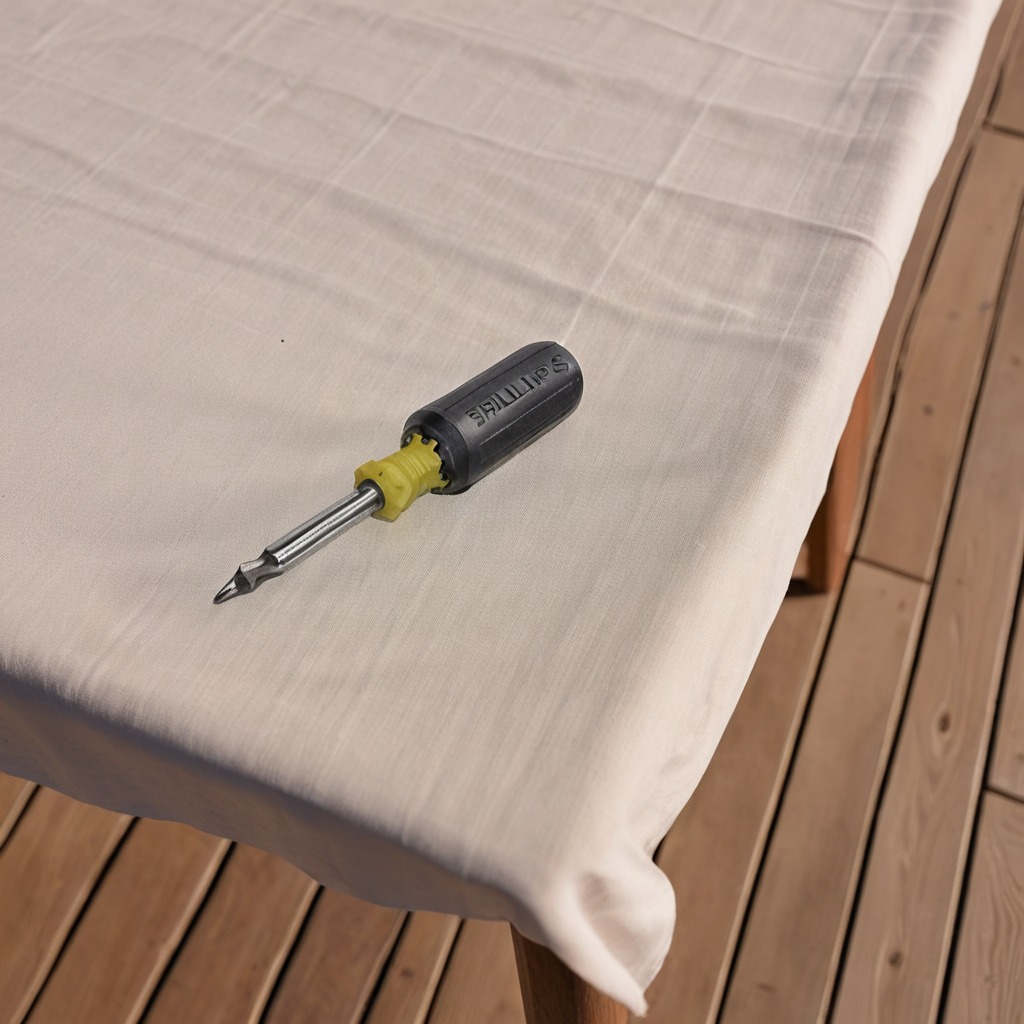
A screwdriver lies on a wooden table in an outdoor workshop during daytime bright natural light soft shadows worn but beneath the cloth.